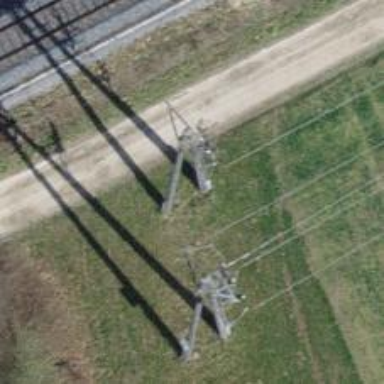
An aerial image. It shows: Minor power line.